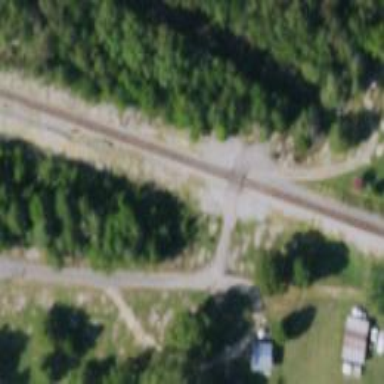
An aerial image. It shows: Level crossing along the railway.